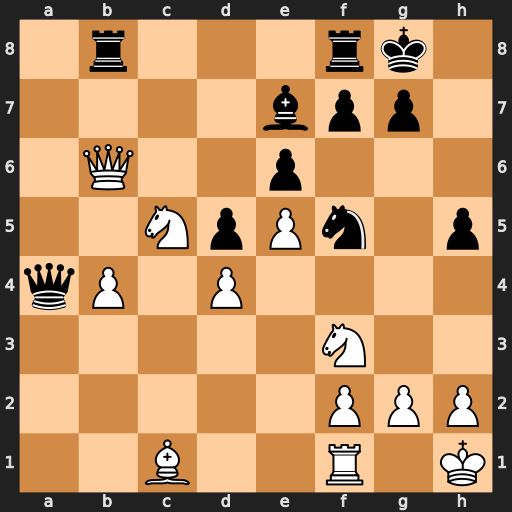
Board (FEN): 1r3rk1/4bpp1/1Q2p3/2NpPn1p/qP1P4/5N2/5PPP/2B2R1K
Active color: w
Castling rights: -
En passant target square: -
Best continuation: Nxa4 Rxb6 Nxb6